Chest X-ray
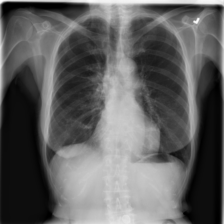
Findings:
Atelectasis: negative
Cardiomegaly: negative
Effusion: negative
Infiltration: positive
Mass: positive
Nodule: negative
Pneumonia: negative
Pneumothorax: negative
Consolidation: negative
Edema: negative
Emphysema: negative
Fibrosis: negative
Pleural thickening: negative
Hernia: negative